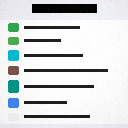
Screen state: on